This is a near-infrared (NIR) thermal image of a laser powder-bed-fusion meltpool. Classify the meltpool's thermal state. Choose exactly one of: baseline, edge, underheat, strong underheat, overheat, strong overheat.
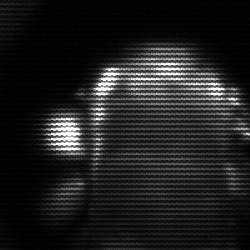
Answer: baseline